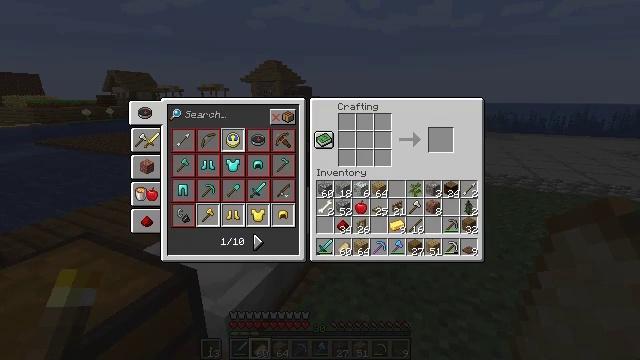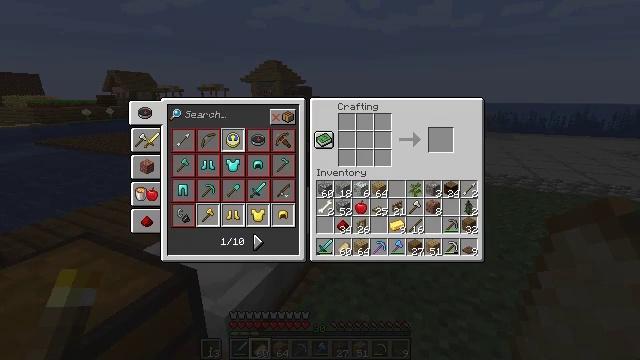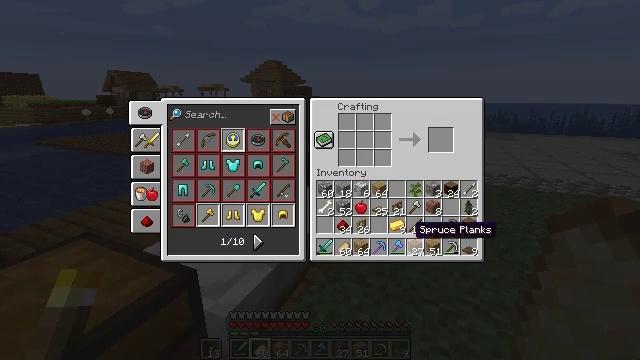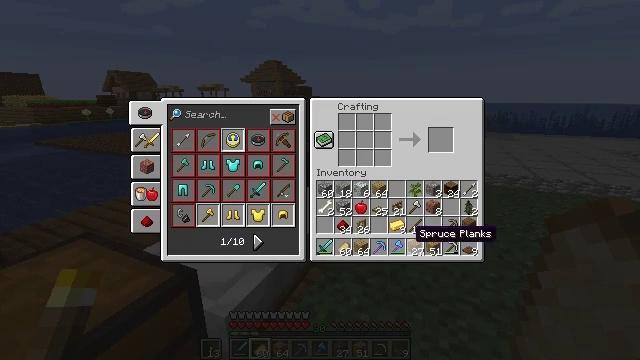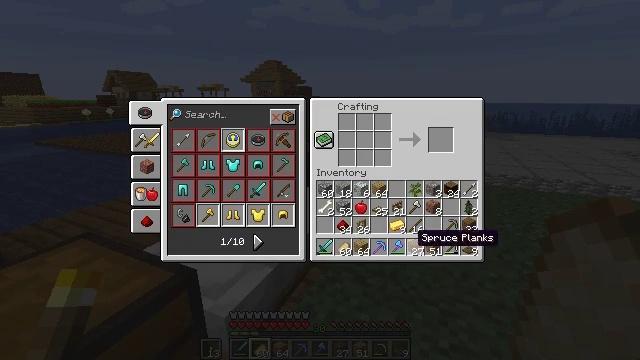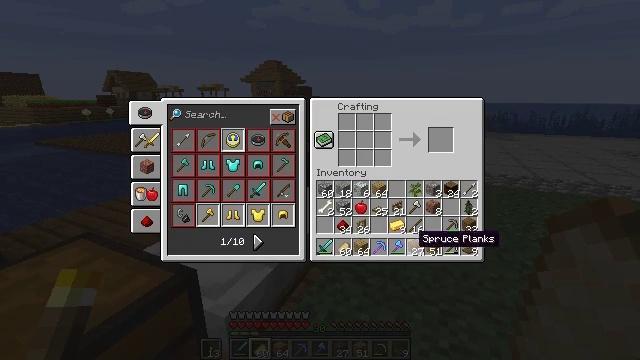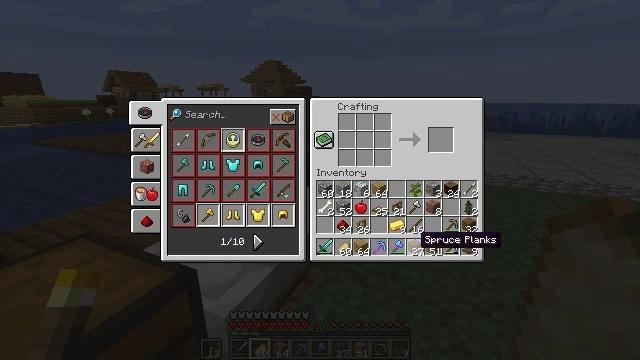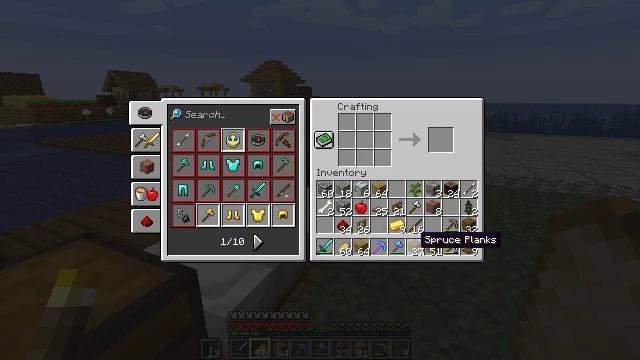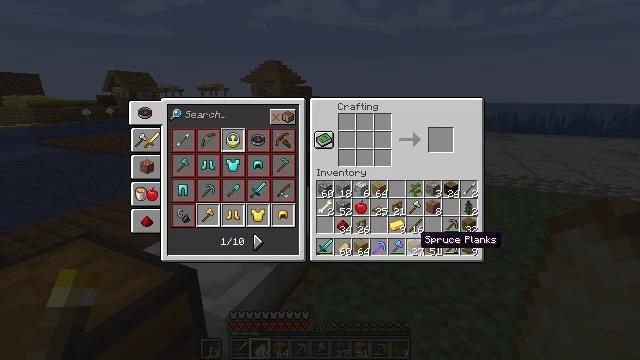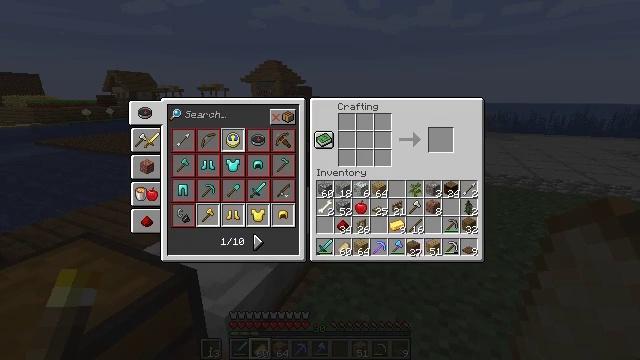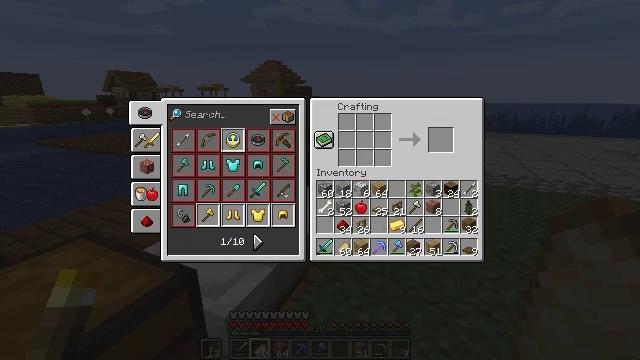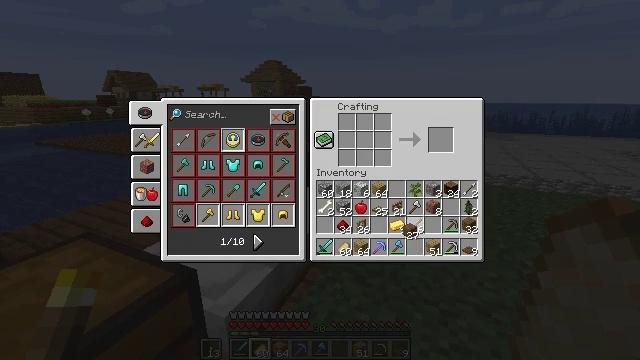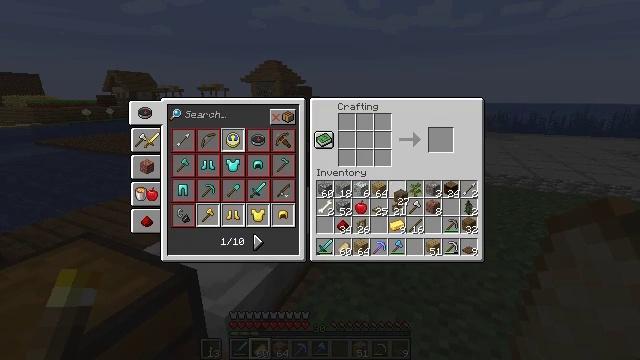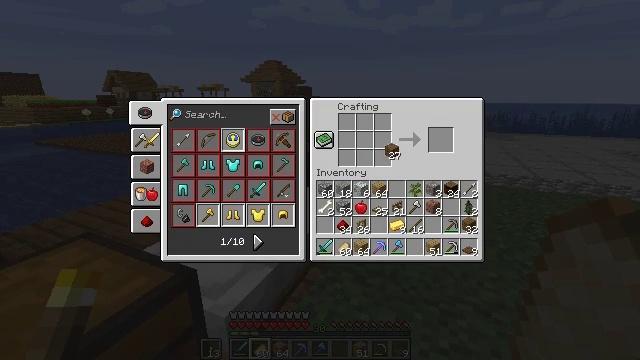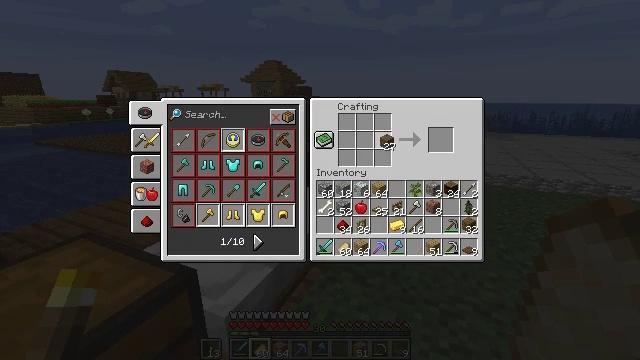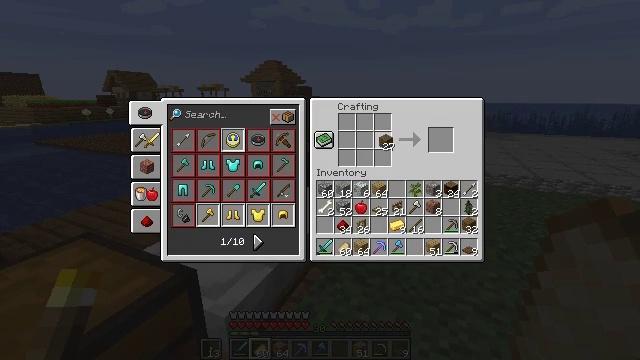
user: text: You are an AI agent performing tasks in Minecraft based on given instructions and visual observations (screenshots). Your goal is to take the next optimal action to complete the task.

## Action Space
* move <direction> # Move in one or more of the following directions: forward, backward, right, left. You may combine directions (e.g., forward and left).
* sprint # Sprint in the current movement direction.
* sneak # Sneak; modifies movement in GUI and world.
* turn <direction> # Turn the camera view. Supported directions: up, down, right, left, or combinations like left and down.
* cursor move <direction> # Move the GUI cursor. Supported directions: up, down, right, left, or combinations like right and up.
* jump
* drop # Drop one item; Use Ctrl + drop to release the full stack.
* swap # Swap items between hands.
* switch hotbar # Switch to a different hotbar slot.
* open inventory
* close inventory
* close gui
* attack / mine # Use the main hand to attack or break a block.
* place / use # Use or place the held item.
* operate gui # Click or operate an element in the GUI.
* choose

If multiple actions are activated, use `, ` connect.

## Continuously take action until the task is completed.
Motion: motion action
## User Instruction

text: Use spruce planks to craft spruce stairs.
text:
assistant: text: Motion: no_op
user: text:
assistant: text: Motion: no_op
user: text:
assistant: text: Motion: no_op
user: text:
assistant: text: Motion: no_op
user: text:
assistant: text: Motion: no_op
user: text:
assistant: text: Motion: no_op
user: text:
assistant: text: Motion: no_op
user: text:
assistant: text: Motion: no_op
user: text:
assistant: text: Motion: operate gui
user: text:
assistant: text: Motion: operate gui
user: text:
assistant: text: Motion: cursor move up
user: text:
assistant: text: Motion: cursor move left and up
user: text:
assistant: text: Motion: cursor move left and up
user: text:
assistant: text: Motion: cursor move up
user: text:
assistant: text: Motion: no_op
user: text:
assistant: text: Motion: no_op
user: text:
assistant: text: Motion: no_op
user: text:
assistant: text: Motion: no_op
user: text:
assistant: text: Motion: no_op
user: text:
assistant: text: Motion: no_op
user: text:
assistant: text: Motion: no_op
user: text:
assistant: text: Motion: no_op
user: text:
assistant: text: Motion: no_op
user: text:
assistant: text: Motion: no_op
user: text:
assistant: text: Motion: no_op
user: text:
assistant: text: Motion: no_op
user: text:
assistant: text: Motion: operate gui
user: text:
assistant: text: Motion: operate gui
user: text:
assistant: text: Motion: operate gui
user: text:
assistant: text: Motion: cursor move left, operate gui